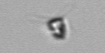
Label: Pyramimonas